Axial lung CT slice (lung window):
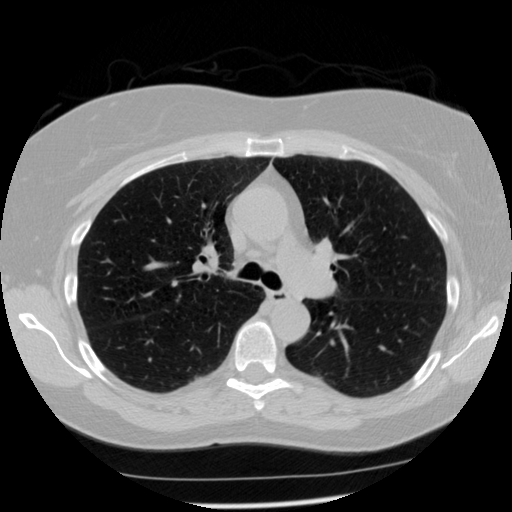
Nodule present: no